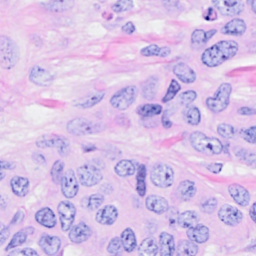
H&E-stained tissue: Breast